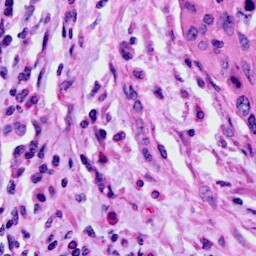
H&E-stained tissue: Cervix